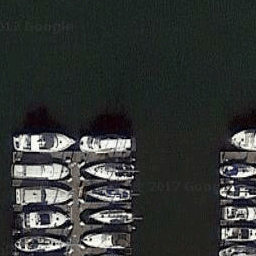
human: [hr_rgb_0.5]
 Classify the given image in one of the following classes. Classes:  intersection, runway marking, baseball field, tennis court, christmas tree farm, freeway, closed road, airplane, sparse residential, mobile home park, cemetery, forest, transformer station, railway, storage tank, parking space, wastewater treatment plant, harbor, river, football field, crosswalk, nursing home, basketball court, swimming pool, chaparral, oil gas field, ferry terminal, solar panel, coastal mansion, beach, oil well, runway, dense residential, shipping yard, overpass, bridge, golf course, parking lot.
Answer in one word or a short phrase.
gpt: harbor